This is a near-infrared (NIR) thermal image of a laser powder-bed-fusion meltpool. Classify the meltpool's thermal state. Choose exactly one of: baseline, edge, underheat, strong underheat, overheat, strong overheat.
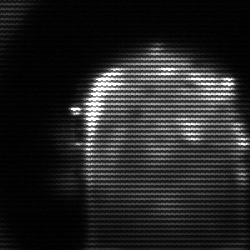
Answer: baseline